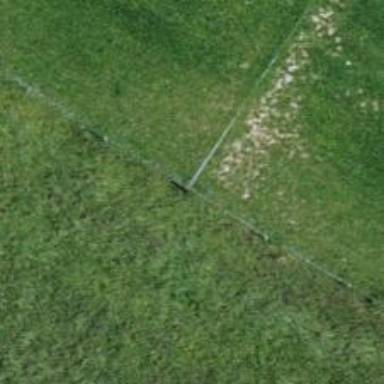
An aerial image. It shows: Fence is in the image.